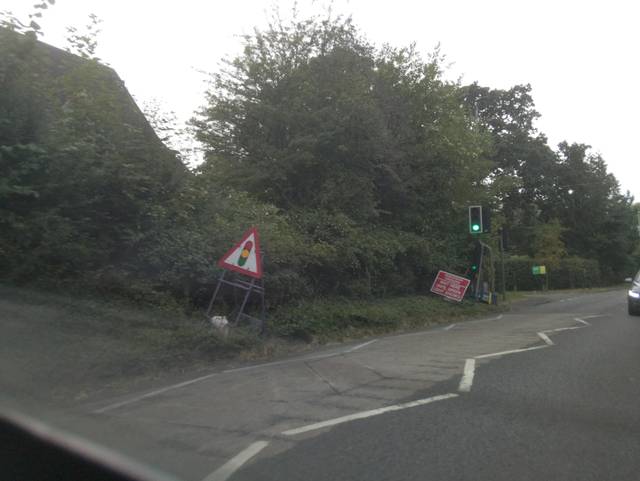
Region: United Kingdom
Coordinates: 51.875, -2.296